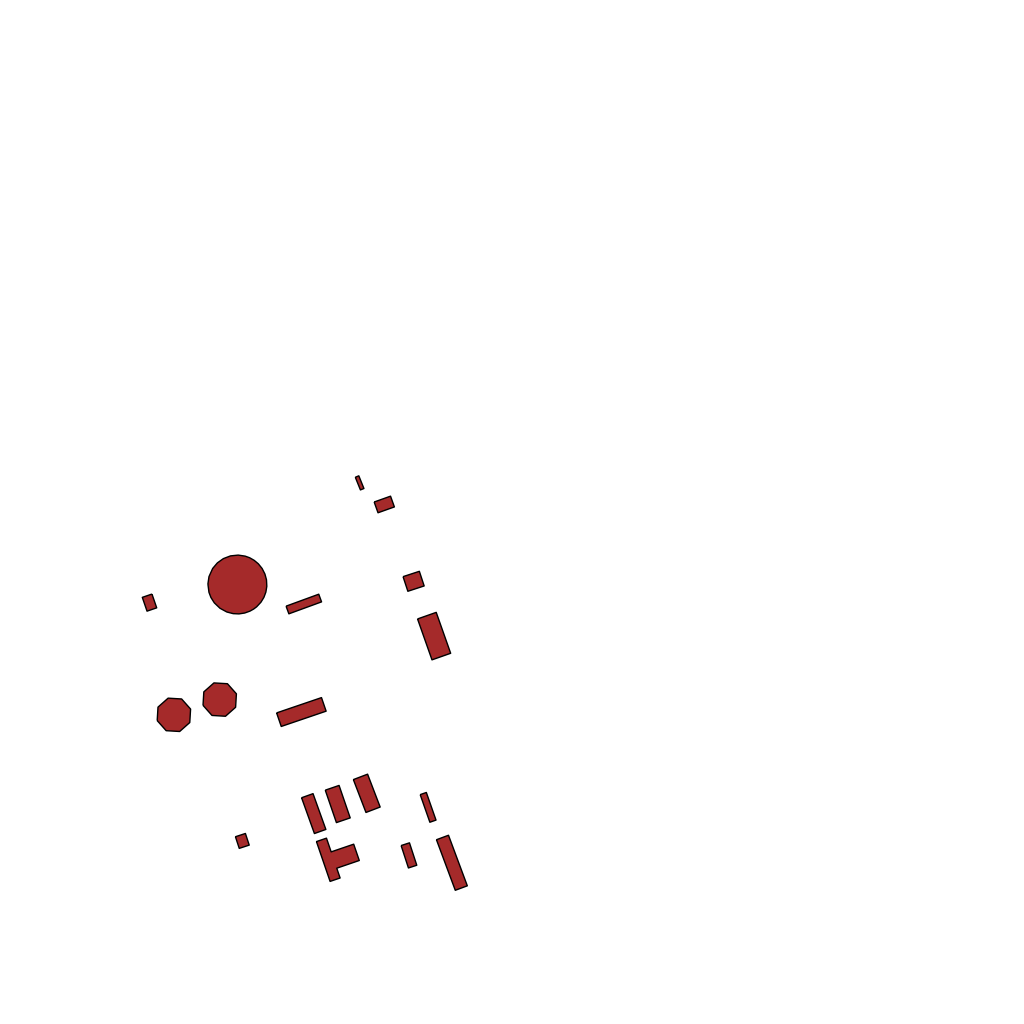
Tags: overhead vector_map, industrial, recreation, individual_rise, low_rise, density_1, Facility, 1.0 km²